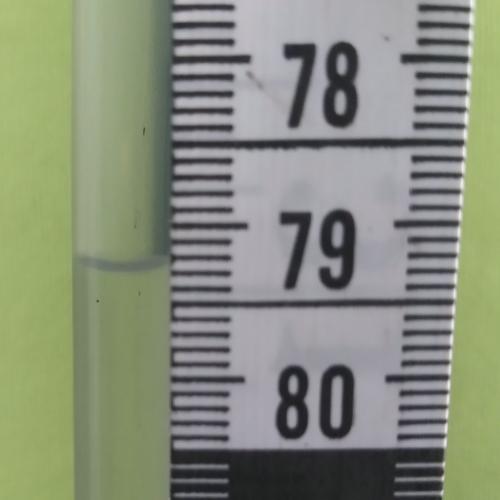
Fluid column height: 79.2 cm